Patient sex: M
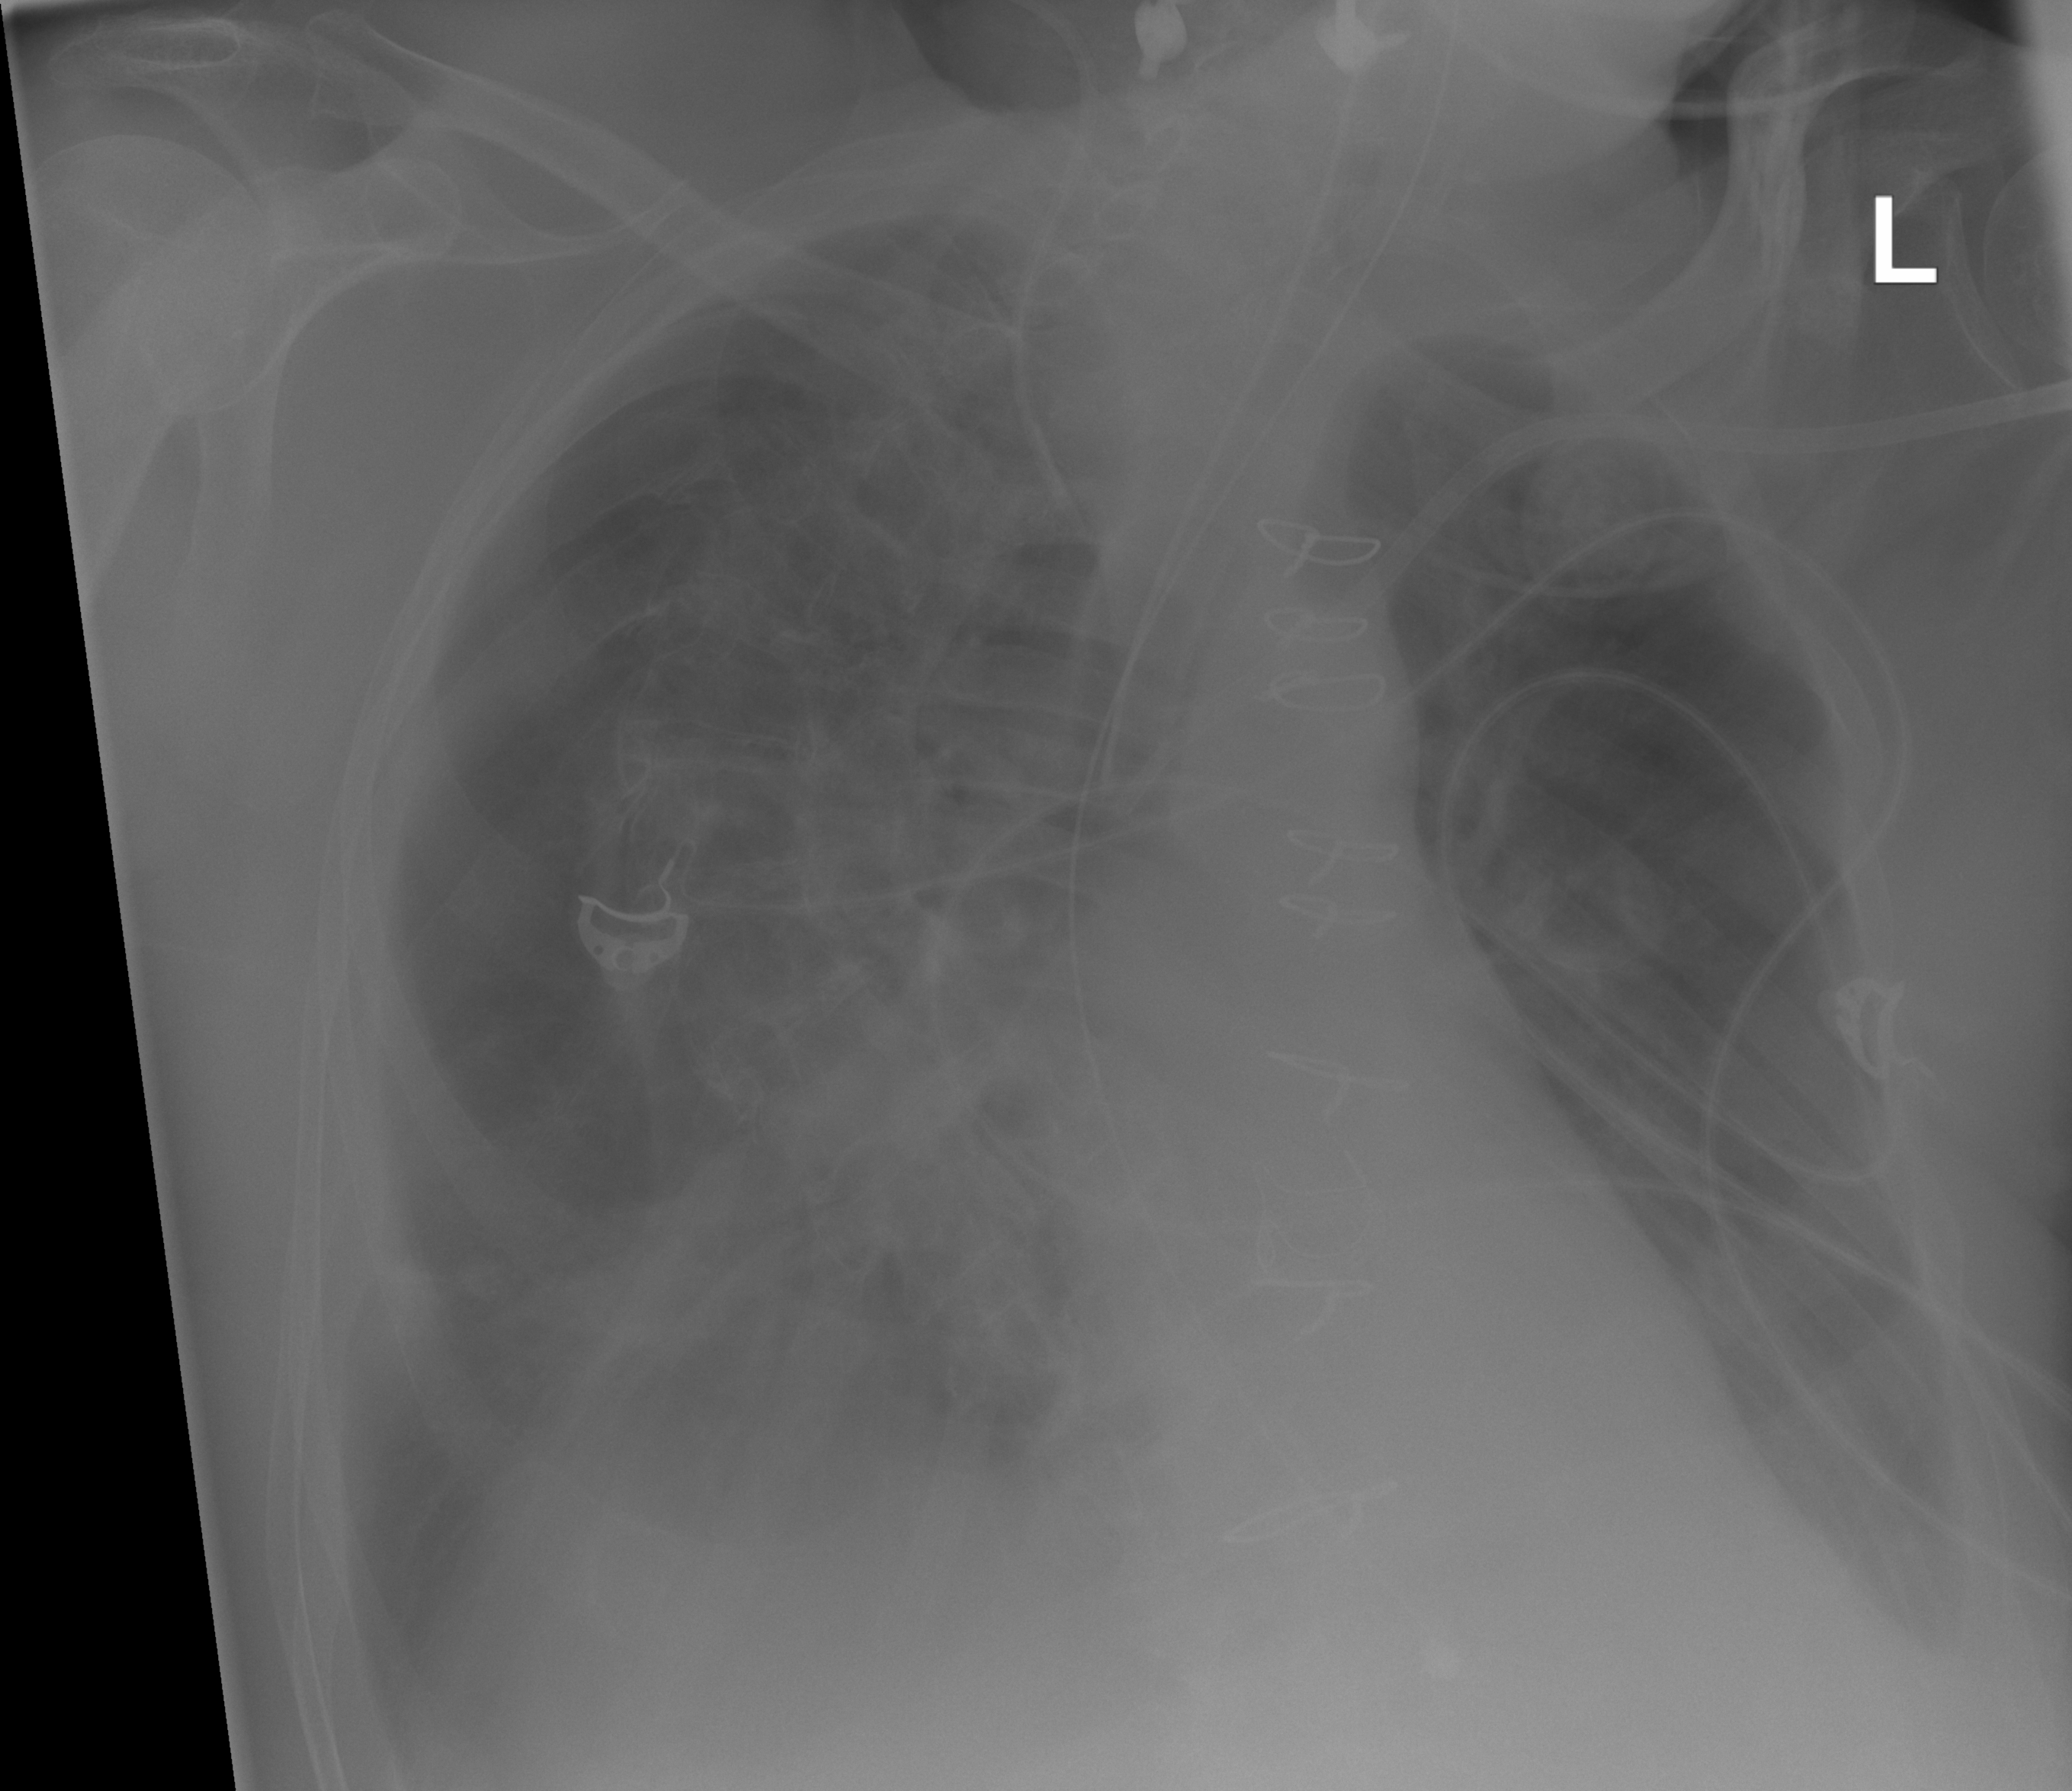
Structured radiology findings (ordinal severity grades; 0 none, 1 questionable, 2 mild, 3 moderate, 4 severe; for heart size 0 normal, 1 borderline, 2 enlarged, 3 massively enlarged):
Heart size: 0
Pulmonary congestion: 0
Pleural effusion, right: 2
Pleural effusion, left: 2
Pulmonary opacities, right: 0
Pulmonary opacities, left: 1
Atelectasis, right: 2
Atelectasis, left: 2